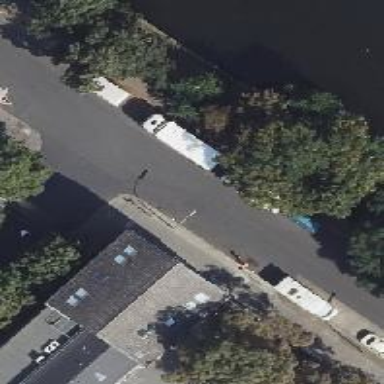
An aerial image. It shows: Parking lane barrier.